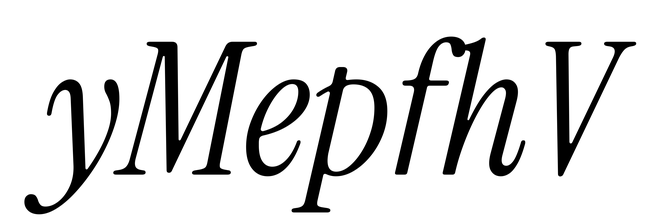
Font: InstrumentSerif-Italic